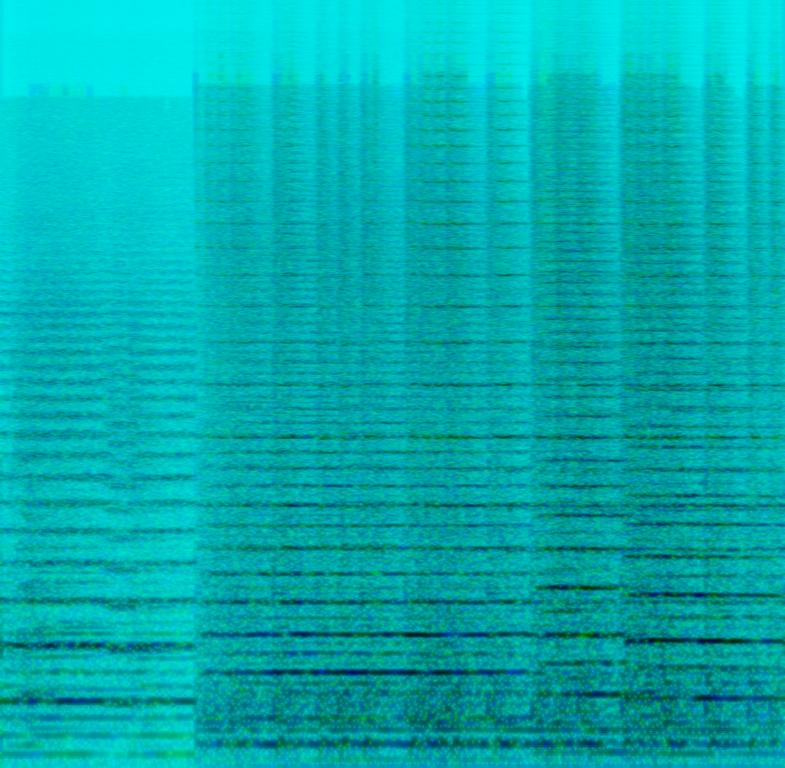
The orchestral music is purely instrumental and makes an exception only towards the ending of the music excerpt, where a male voice can be heard. Throughout this passage one can notice that segments of three different pieces are played one after the other, the 3rd one being the shortest - about 1 second in length. The first piece sounds like it depicts a dance, the second one an epic moment and the 3rd one is too short to draw any conclusions.